Interaction volume radius: 10 \u00c5
Interaction volume height: 10 \u00c5
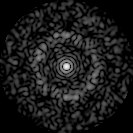
Disorder parameter: 0.7919